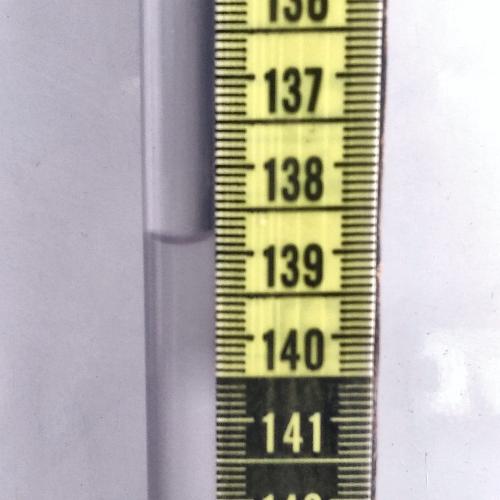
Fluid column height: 138.8 cm